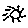
Label: sun